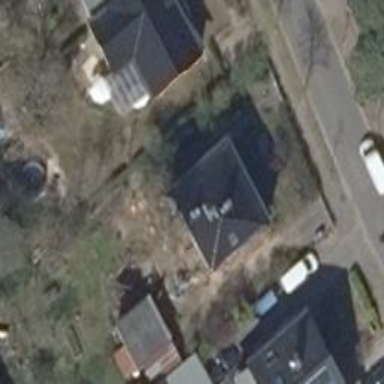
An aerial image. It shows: Detached building with hipped roof.